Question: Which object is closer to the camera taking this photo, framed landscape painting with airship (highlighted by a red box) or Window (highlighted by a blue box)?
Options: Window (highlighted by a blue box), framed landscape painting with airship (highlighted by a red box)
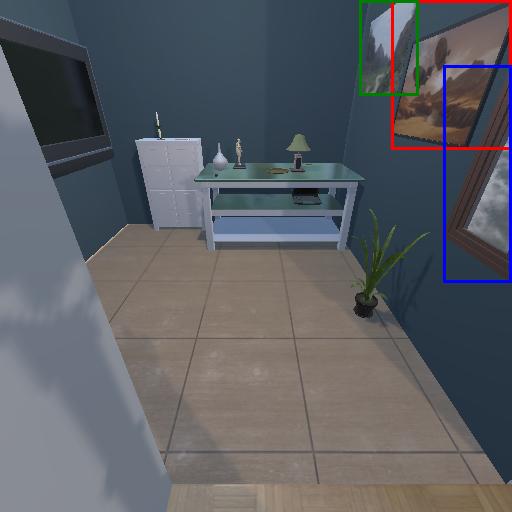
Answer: Window (highlighted by a blue box)